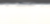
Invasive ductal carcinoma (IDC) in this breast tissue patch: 0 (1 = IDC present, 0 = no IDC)